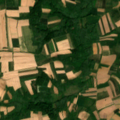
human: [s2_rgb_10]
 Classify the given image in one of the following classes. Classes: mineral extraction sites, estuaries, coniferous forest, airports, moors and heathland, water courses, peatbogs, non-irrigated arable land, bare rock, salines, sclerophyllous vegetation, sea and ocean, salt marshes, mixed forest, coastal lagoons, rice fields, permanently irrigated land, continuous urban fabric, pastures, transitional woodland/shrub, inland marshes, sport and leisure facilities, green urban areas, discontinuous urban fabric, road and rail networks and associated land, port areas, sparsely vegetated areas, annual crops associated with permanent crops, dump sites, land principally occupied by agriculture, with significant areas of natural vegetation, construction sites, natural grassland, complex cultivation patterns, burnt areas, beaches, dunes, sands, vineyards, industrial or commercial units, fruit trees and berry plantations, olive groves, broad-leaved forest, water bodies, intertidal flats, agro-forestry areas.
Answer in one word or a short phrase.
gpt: non-irrigated arable land, complex cultivation patterns, land principally occupied by agriculture, with significant areas of natural vegetation, broad-leaved forest